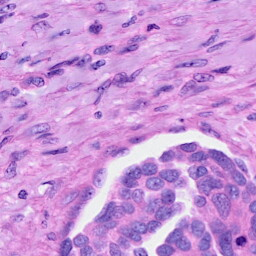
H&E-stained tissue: Ovarian